Question: I've been researching for hours trying to figure out this issue. I use ChartJS and trying to build line chart. It seems i have no gap between my chart and its legend, and need to add more space between them.
It should be like this:

But i got this (see my code snippet)
Here's my code:
'''
new Chart(document.getElementById("line-chart"), {
type: "line",
data: {
labels: ["Label1", "Label2", "Label3", "Label4"],
datasets: [
{
label: "A",
fill: false,
data: [10, 30, 60, 100],
borderWidth: 1,
backgroundColor: "red",
borderColor: "red",
},
{
label: "B",
fill: false,
data: [28, 80, 60, 60],
borderWidth: 1,
backgroundColor: "green",
borderColor: "green",
},
],
},
options: {
legend: {
align: "start",
position: "right",
labels: {
usePointStyle: true,
fontSize: 10,
},
},
elements: {
line: {
tension: 0,
},
},
responsive: true,
maintainAspectRatio: false,
},
});
'''
'''
canvas {
height: 35vh !important;
width: 90%;
}
'''
'''
<script src="https://cdnjs.cloudflare.com/ajax/libs/Chart.js/2.9.3/Chart.js"></script>
<script src="https://cdn.jsdelivr.net/npm/vue/dist/vue.js"></script>
<script src="https://cdnjs.cloudflare.com/ajax/libs/Chart.js/2.9.3/Chart.min.js"></script>
<head></head>
<body>
<canvas id="line-chart"></canvas>
</body>
'''
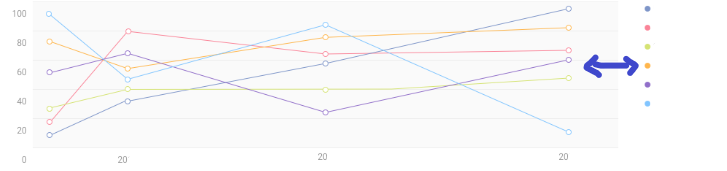
Answer: Depending on where the legend is placed there are some quick fix options available. See <URL>
For your case and, more often than not, I would recommend generating your own html legend which will give you full control.
You can set this up in the options:
'''
options: {
legend: {
display:false, //turn default legend off
},
legendCallback : legendBuilder, //link to your custom function returning html string
}
'''
Define where your legend will go in the html:
'''
<div id="chart-container">
<canvas id="line-chart"></canvas>
<div id="chart-legend"></div>
</div>
'''
Then generate your legend:
'''
var myLegend = document.getElementById("chart-legend");
myLegend.innerHTML = myChart.generateLegend();
'''
<URL>